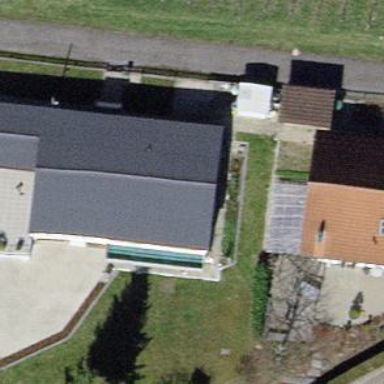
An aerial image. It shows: Gabled roofed house.